Question: I am creating a database capable of performing SQL queries. I'm using Flex / Bison to create my AST (abstract syntax tree).
For example: select * from table where score> 10 * (age * salary)

When i evaluate this AST tree, i traverse the tree, starting from the left and then the right sub-tree.
Comparing with muparser (<URL> Will I have better performance?
How traditional databases perform this task?
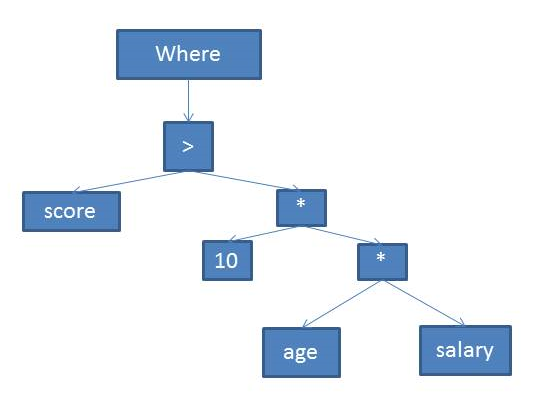
Answer: Pretty much to process a SQL query, something has to parse it, process the result of parsing to either execute the query or compile it into query-steps to be executed efficiently later.
With databases, people mostly have performance troubles with executing the query against the data, esp. if the database is large enough so it is mostly disk resident. Parsing the query is rarely the expensive part of the process.
Most queries can be executed in several different ways and achieve the same results. This is especially true if you consider algebraically identical but different query text/(trees)
(for your example consider WHERE SCORE/AGE > 10*SALARY).
Making "the" query fast is generally a matter of code generation, enumerating or otherwise generating many equivalent queries, estimating their performance based on the set of indexes and statistics, and choosing the best of the bunch for execution.
The compiler literature is full of sophisticated schemes for doing this in non-naive ways. Most of these schemes start with an AST, convert that into some kind of graph representing the program computations, apply chosen "optimizations" [in the case of DB queries, based on estimated data access costs], produce a final high level result and then compile down to machine code using native instructions for straightforward math, and carefully code library procedures for more complicated tasks (e.g, "join").
Reverse polish, while cute, isn't generally a very good scheme for representing a parse tree or analyzing for code generation purposes. (You may note it is equivalent to the AST but in fact it is not as convenient to access). It is acknowledged but pretty much ignored in the compiler literature. The only place it is popular is in building so-called <URL>. While these are "fast", they aren't anywhere near as fast as compiled, optimized code by a factor of 10x or more.